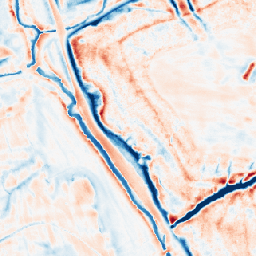
Category: edge_preserving
Decomposition family: bilateral
Decomposition parameters: d: 21
sigma_color: 150
sigma_space: 100
Upsampling method: area
Upsampling parameters: scale: 8
Upsampling scale: 8